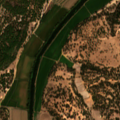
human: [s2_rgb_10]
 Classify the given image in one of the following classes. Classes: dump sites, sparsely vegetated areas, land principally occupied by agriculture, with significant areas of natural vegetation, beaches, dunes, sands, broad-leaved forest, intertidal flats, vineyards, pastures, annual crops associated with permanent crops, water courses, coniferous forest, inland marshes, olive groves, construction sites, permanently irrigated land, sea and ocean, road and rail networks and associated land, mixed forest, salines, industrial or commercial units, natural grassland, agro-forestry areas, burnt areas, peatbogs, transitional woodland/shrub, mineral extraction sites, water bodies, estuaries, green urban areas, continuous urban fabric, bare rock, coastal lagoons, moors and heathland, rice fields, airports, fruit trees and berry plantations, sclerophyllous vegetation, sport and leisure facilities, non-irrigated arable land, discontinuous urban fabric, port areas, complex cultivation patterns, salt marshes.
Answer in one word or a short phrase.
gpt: rice fields, complex cultivation patterns, agro-forestry areas, broad-leaved forest, coniferous forest